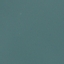
Label: SeaLake